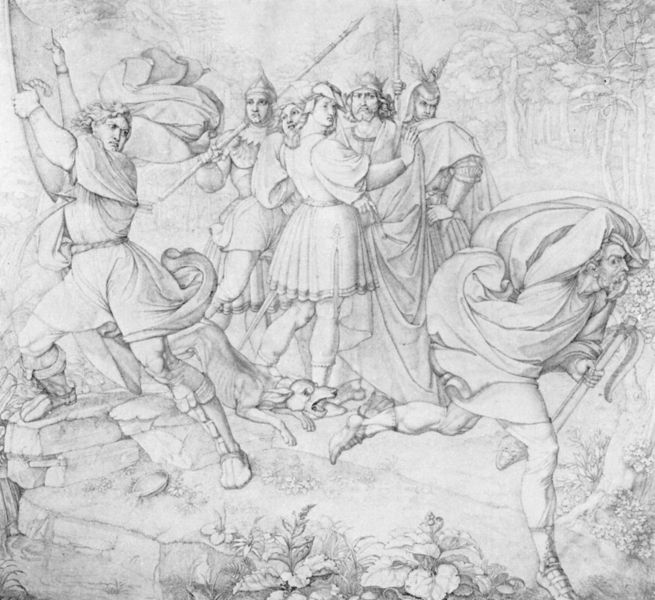
Titel: Siegfrieds Tod (Die Nibelungen, Blatt 6)
Künstler: Peter Cornelius
Institution: Frankfurt, Städelsches Kunstinstitut
Schlagwörter: kampf, umhang, bäume, blumen, männer, zeichnung, hund, hunde, tuch, weg, rock, steine, gewänder, pflanzen, wald, romantik, könig, lanze, soldaten, schild, schwarzweiß, waffen, fliehen, flüchten, helm, ritter, krieger, armbrust, schwind, vertreibung, ausholen, verfolgen, bellen, schleudern